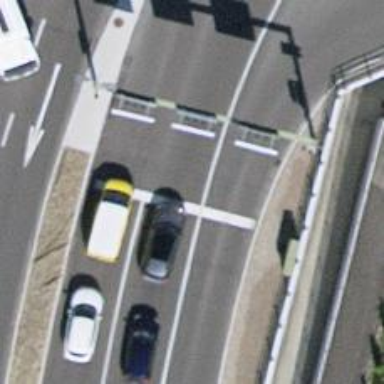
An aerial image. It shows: Road with traffic signals.